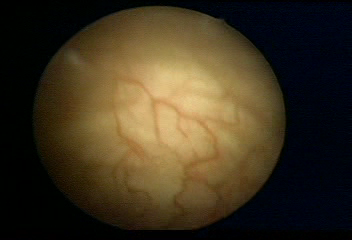
Modality: WLC
Class: Normal mucosa
Bladder cancer association: No